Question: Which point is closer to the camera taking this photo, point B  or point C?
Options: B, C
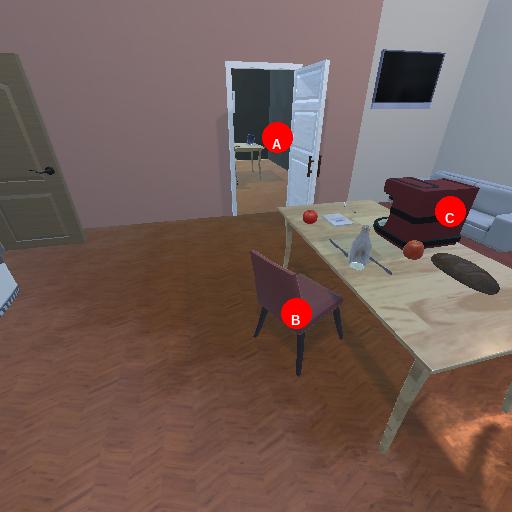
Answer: B